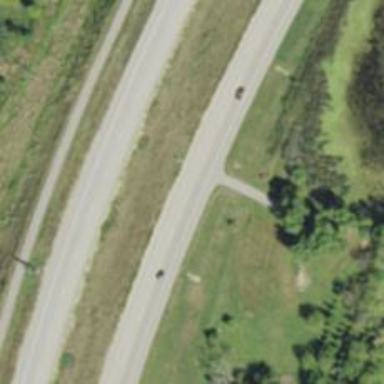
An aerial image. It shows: Trunk highway.